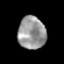
Tissue: prostate
Cell type: Epithelial cells
Senescence score: 0.3519
Nuclear area (px): 880
Mean DAPI intensity: 153.3